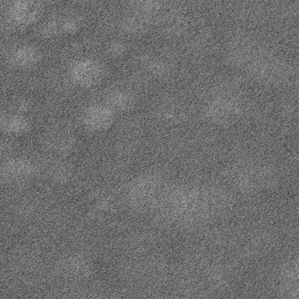
Label: frost